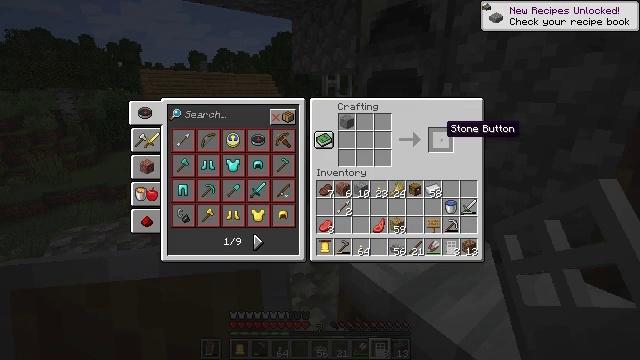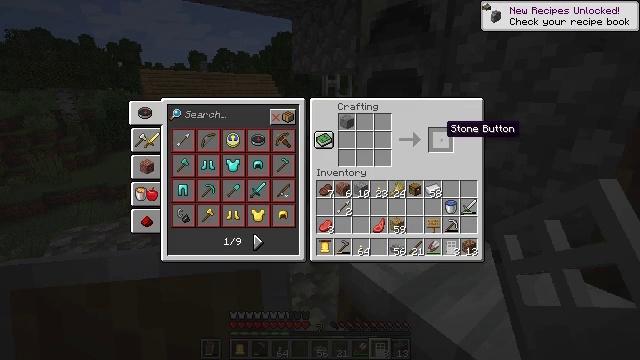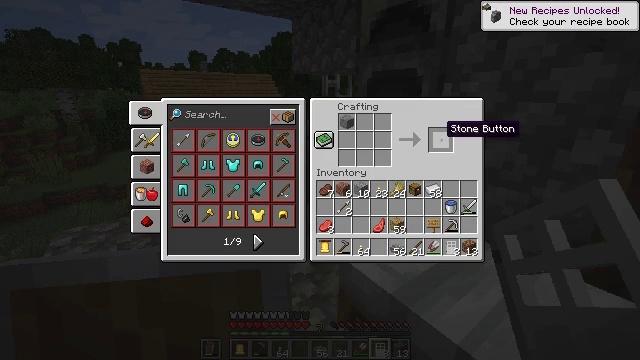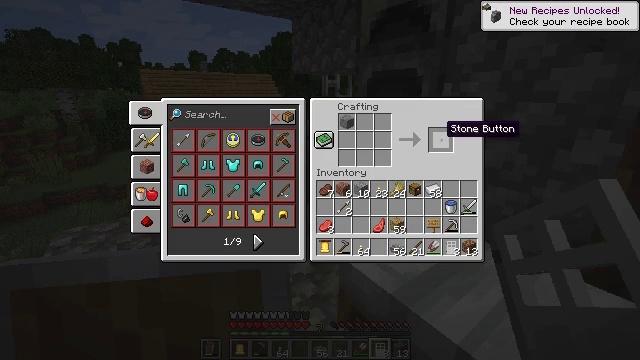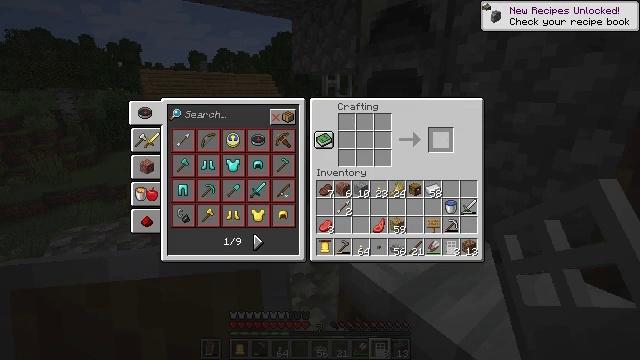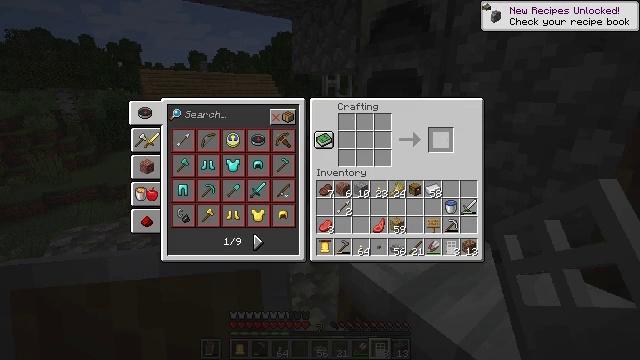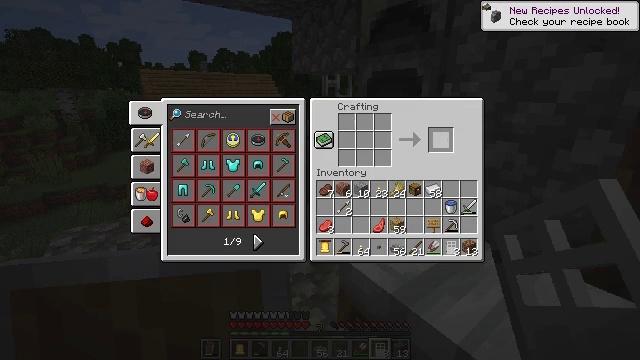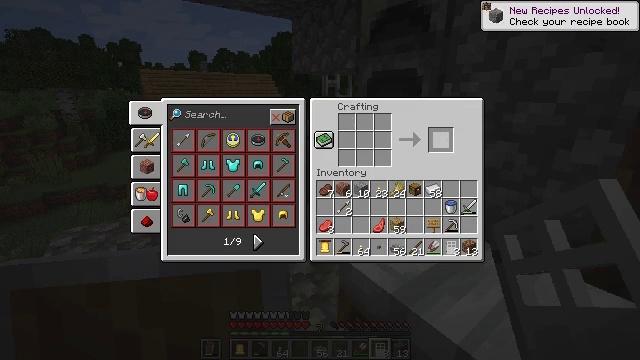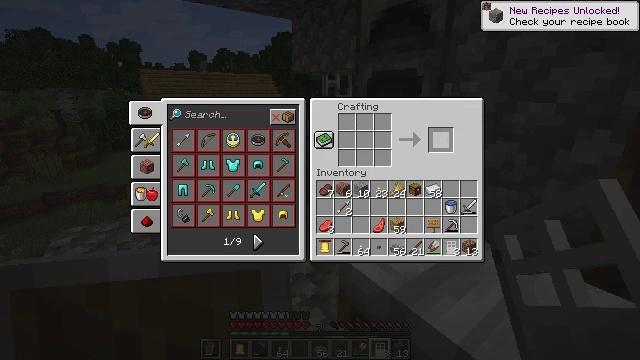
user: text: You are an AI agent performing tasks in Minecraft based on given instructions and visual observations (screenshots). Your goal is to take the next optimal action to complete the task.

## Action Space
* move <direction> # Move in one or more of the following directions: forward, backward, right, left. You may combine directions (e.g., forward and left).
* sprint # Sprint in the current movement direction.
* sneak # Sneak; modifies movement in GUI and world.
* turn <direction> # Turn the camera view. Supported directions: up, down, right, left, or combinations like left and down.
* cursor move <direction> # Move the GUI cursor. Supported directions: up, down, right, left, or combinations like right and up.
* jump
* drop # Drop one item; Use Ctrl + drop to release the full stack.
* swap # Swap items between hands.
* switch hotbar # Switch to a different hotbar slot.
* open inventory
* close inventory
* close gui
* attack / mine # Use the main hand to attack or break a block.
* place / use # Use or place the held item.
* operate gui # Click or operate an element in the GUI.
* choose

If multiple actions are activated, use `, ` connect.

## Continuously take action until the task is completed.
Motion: motion action
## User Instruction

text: Craft a stone button with a stone.
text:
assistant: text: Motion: sneak
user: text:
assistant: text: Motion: sneak
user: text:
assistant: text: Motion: sneak
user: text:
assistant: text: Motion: sneak, use / place
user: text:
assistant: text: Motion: sneak, use / place
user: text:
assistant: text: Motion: sneak, use / place
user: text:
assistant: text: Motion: sneak
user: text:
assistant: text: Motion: sneak
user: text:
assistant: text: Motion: sneak